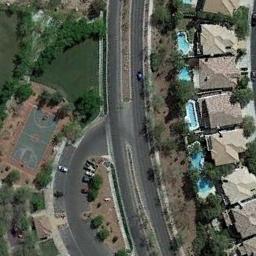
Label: basketball_court